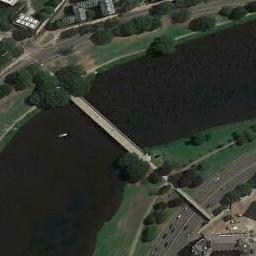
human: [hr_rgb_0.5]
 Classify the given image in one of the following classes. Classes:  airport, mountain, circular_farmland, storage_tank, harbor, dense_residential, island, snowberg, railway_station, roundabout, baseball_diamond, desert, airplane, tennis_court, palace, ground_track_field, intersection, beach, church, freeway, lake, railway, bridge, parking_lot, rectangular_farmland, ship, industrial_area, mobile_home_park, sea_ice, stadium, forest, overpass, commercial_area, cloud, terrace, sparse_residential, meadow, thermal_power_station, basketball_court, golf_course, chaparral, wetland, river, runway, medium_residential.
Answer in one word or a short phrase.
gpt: bridge